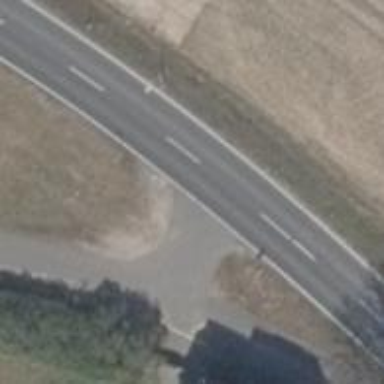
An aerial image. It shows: Asphalt driveway used as service road.